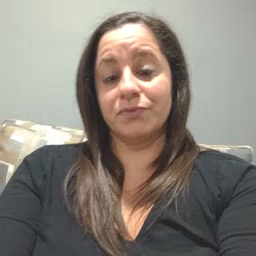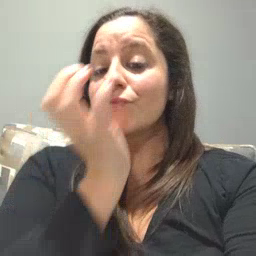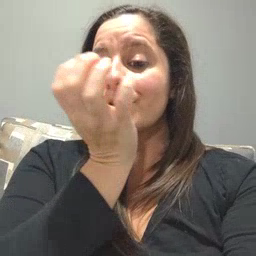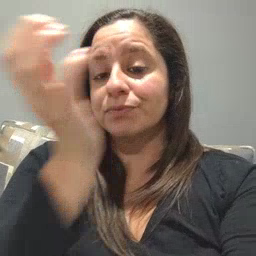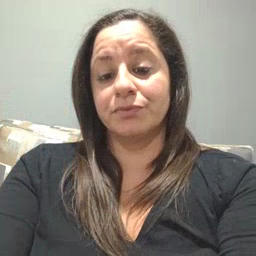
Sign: grass